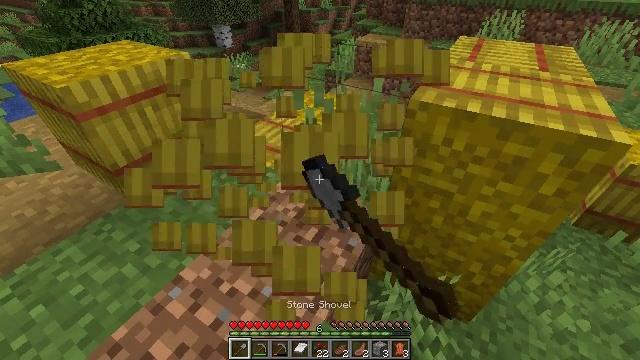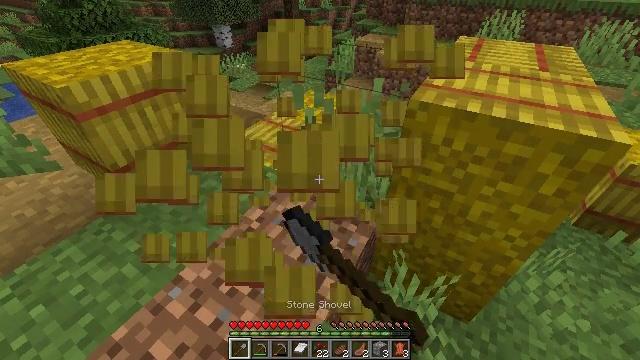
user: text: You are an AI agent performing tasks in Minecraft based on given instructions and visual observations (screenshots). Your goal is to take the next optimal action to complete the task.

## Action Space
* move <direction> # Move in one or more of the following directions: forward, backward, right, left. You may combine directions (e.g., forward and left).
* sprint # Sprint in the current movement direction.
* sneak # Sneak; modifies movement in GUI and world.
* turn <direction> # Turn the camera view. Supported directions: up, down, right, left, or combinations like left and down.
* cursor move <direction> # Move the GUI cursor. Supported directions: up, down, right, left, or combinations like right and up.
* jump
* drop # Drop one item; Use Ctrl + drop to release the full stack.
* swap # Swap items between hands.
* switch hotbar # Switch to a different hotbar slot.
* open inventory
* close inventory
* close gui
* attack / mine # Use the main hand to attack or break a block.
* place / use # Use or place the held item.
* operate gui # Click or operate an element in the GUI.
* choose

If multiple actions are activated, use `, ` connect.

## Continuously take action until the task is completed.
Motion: motion action
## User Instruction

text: Gather hay blocks from the farm.
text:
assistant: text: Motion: attack / mine
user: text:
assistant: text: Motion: attack / mine